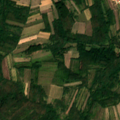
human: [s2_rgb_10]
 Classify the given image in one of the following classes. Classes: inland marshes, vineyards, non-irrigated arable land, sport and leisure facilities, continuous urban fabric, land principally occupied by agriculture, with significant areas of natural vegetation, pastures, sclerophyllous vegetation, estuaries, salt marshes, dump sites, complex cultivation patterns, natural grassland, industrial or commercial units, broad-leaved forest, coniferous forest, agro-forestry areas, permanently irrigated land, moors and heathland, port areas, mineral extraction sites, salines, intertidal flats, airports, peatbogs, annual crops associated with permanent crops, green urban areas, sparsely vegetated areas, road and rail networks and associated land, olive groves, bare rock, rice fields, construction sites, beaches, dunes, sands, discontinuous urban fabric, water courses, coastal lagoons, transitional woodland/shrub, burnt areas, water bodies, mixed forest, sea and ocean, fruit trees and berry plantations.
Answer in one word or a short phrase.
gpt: non-irrigated arable land, land principally occupied by agriculture, with significant areas of natural vegetation, broad-leaved forest, transitional woodland/shrub